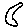
Label: moon